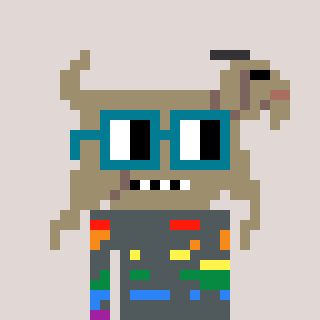
a pixel art character with square dark green glasses, a goat-shaped head and a cold-colored body on a warm background